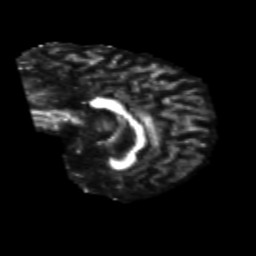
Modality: FA
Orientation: sagittal
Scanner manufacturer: siemens
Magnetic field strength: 3 T
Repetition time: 6.8 s
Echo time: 0.093 s